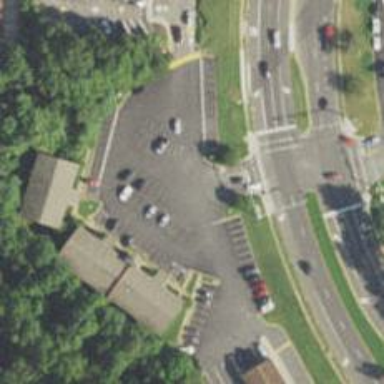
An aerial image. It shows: Asphalt road designated for service vehicles.